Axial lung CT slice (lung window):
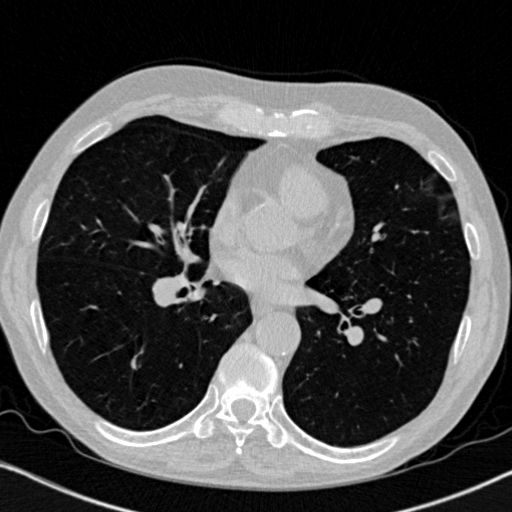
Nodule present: no